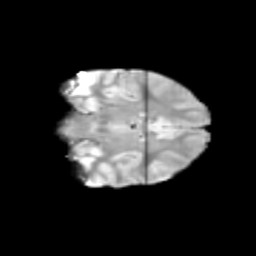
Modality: T2w
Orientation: coronal
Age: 12
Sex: female
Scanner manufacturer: siemens
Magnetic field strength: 3 T
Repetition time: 3.8 s
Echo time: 0.07 s